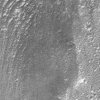
Atmospheric dust classification: not_dusty